Question: I have the following code, I have a page that looks like this:

I want to be able to choose the number of rows per page but I keep getting an error that says:
"CS1502: The best overloaded method match for 'System.Web.Helpers.WebGrid.WebGrid(System.Collections.Generic.IEnumerable, System.Collections.Generic.IEnumerable, string, int, bool, bool, string, string, string, string, string, string, string)' has some invalid arguments"
Grid 1 is actually taking the razor syntax of @rpp when var rpp = data.Count() but when I use @rpp in Grid 2 and make var rpp = Request["rpp1'] it is not taking it and it gives me that error. Any way to avoid this?
'''
@{
if(Request["action"] == "Go")
{
var rpp = Request["rpp1"];
<p>Showing @rpp rows per page.</p>
var columns2 = new[]{"ID", "SSO", "Category", "System", "Subject", "Created", "Assigned_To", "Case_Status"};
var grid2 = new WebGrid(data, ajaxUpdateContainerId: "grid", defaultSort: "ID", columnNames: columns2, rowsPerPage: @rpp);
if (Request.QueryString[grid.SortDirectionFieldName].IsEmpty()) {
grid2.SortDirection = SortDirection.Descending;
}
@grid2.GetHtml(
tableStyle : "table",
alternatingRowStyle : "alternate",
headerStyle : "header",
mode: WebGridPagerModes. All,
previousText: "Previous",
nextText: "Next",
firstText: "First Page",
lastText: "Last Page",
columns: grid.Columns(
grid.Column("ID", "ID"),
grid.Column("SSO", "SSO"),
grid.Column("Category", "Category"),
grid.Column("System", "System"),
grid.Column("Subject", "Subject"),
grid.Column("Created", "Created"),
grid.Column("Assigned_To", "Assigned To"),
grid.Column("Case_Status", "Status")
)
)
} else{
if(Request["action"] == "Plain Table - Excel")
{
var rpp = data.Count();
var columns1 = new[]{"ID", "SSO", "Category", "System", "Subject", "Created", "Assigned_To", "Case_Status"};
var grid1 = new WebGrid(data, ajaxUpdateContainerId: "grid", defaultSort: "ID", columnNames: columns1, rowsPerPage: @rpp);
if (Request.QueryString[grid1.SortDirectionFieldName].IsEmpty()) {
grid1.SortDirection = SortDirection.Descending;
}
@grid1.GetHtml(
mode: WebGridPagerModes. All,
columns: grid.Columns(
grid.Column("ID", "ID"),
grid.Column("SSO", "SSO"),
grid.Column("Category", "Category"),
grid.Column("System", "System"),
grid.Column("Subject", "Subject"),
grid.Column("Created", "Created"),
grid.Column("Assigned_To", "Assigned To"),
grid.Column("Case_Status", "Status")
)
)
} else .............
'''
This is the form:
'''
<h4>Rows Per Page</h4>
<form action="" method="get">
<div class="right">
<select id="rpp1" name="rpp1">
<option selected="@(Request["rpp1"] == "15")" value="15">15</option>
<option selected="@(Request["rpp1"] == "25")" value="25">25</option>
<option selected="@(Request["rpp1"] == "50")" value="50">50</option>
<option selected="@(Request["rpp1"] == "75")" value="75">75</option>
<option selected="@(Request["rpp1"] == "100")" value="100">100</option>
</select>
</div>
<input type="submit" name="action" value="Go"/>
</form>
'''
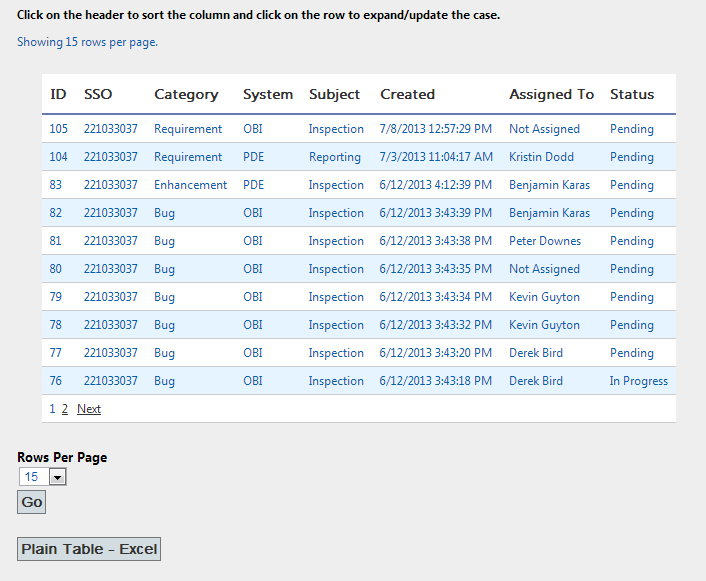
Answer: As the error message is telling you, the wrong data type is being passed in as an argument to the WebGrid constructor. Request items are strings, not ints. You can use the AsInt() extension method to change it:
'''
var rpp = Request["rpp1"].AsInt();
'''
Also, you do not need the @ sign when inside a code block:
'''
var grid2 = new WebGrid(data, ajaxUpdateContainerId: "grid", defaultSort: "ID", columnNames: columns2, rowsPerPage: rpp);
'''